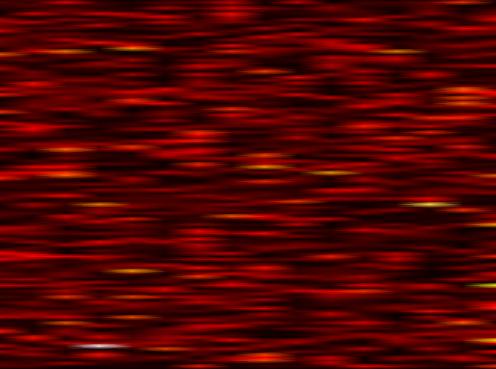
Label: FBMC